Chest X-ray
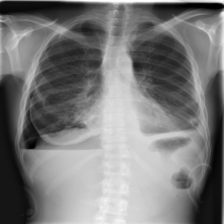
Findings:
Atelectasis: negative
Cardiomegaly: negative
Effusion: negative
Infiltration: negative
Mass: negative
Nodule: negative
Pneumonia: negative
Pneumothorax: positive
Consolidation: negative
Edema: negative
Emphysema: negative
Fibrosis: negative
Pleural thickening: negative
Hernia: negative